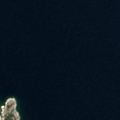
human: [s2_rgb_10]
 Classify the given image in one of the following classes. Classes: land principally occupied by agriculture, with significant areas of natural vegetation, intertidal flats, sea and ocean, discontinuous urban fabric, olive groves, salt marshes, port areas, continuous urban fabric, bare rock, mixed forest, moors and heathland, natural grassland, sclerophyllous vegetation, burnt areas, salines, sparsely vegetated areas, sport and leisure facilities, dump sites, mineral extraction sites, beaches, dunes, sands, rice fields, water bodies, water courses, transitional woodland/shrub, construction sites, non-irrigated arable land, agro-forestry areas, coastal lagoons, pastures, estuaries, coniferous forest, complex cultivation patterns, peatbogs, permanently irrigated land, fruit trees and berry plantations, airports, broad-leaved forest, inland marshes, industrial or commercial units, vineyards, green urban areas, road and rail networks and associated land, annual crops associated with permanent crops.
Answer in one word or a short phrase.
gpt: bare rock, sea and ocean